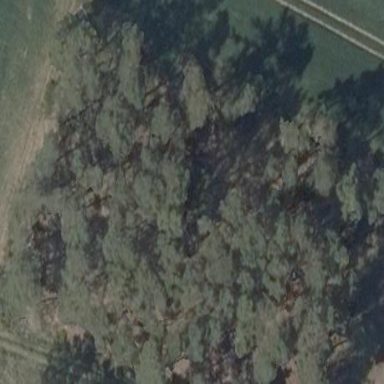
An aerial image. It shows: Evergreen forest with needle-leaved trees.